Interaction volume radius: 10 \u00c5
Interaction volume height: 15 \u00c5
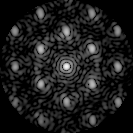
Disorder parameter: 0.3362